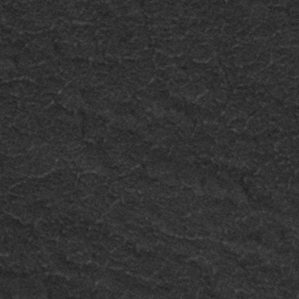
Label: frost